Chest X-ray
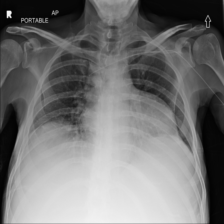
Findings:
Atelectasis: negative
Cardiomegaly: negative
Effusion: negative
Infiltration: negative
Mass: negative
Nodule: negative
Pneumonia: negative
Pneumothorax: negative
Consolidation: negative
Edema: negative
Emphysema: negative
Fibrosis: negative
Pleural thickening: negative
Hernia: negative